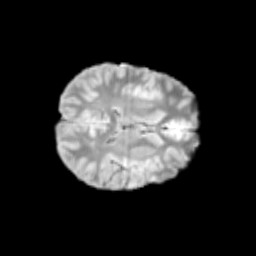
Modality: T2w
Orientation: axial
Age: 10
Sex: female
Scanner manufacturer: siemens
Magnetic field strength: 3 T
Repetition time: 3.8 s
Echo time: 0.07 s